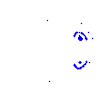
Particle: pion